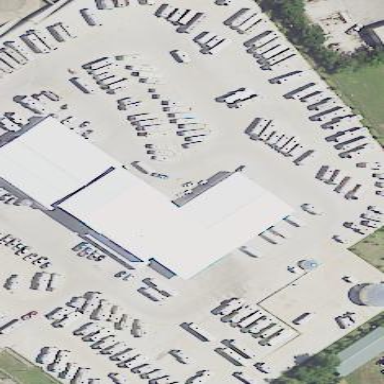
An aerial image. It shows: Caravan shop located in building.